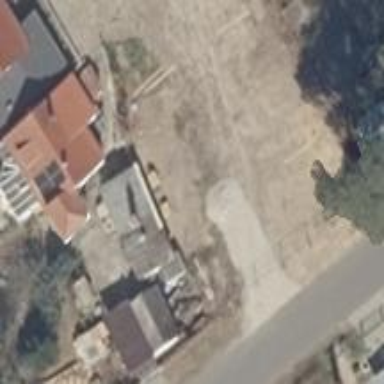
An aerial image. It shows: House with pyramidal roof shape.